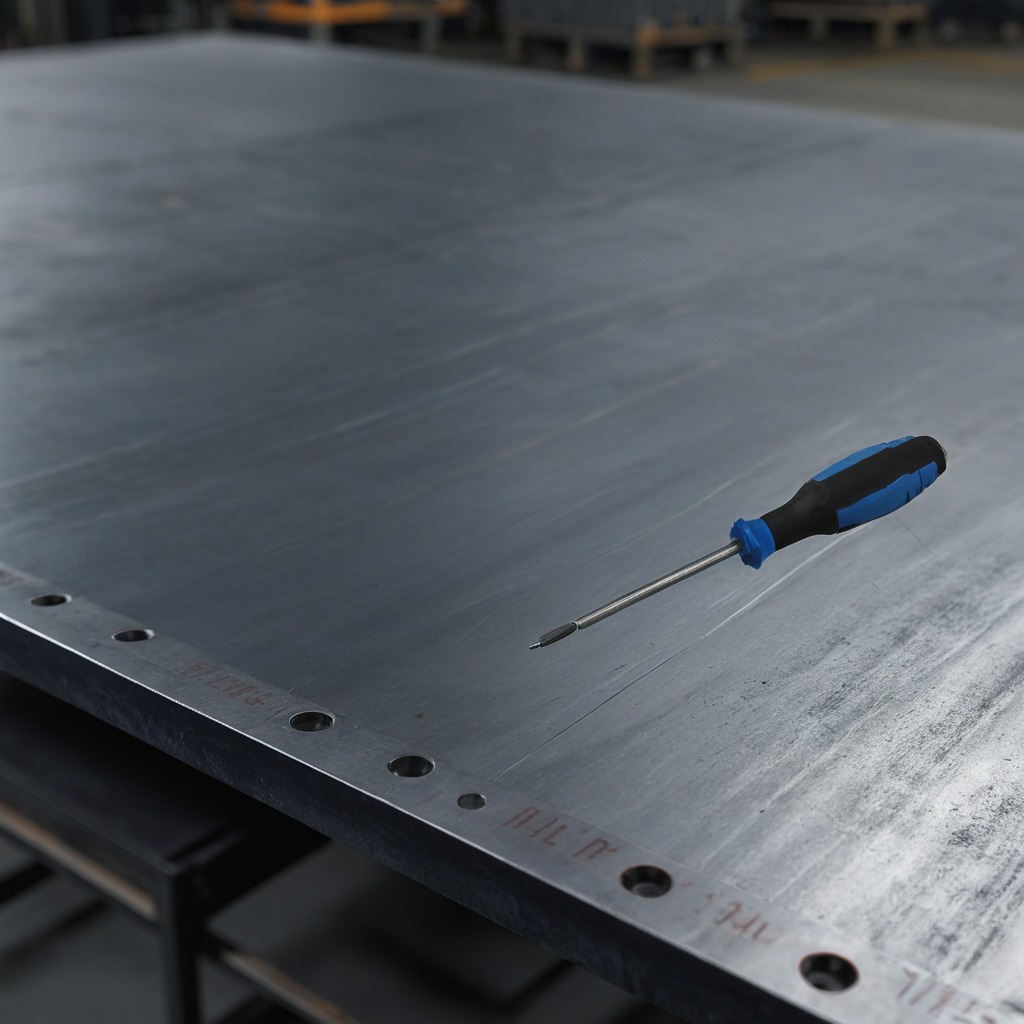
A screwdriver lying on a cold steel table in a mining workshop.